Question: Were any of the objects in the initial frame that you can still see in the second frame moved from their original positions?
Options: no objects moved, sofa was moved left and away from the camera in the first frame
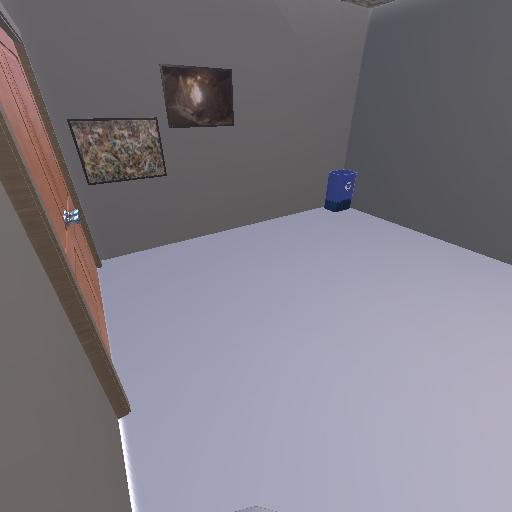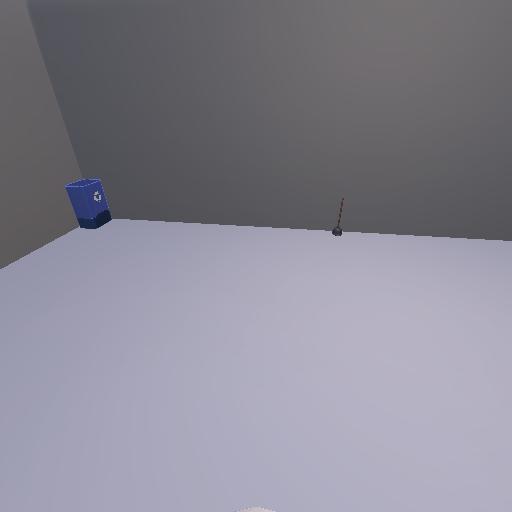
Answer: no objects moved